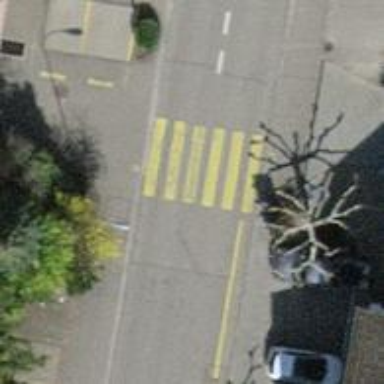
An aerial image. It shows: Marked crossing on asphalt footway with traffic calming table.